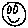
Label: smiley face